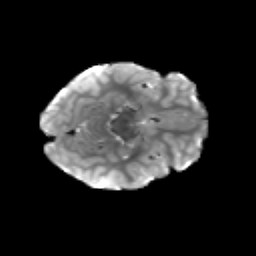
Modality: T2w
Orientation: axial
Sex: male
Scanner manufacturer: siemens
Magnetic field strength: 3 T
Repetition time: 5 s
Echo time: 0.071 s